Question: I'm having a hard time finding a solution (almost 3 days) my code in seems to be right, I tested it in the rails console and appears that the only problem is that when I send an email (from my gmail account) to my mailgun email, the routes I declare won't connect with my rails app, and I get warnings in my mailgun logs.
What I'm trying to do is to allow users to send an email and convert the body content into a bookmark, and save it in the database, and the subject of the email as a topic.
Here is my file:
'''
Rails.application.routes.draw do
devise_for :users
get 'welcome/index'
get 'welcome/about'
root to: 'welcome#index'
post :incoming, to: 'incoming#create'
end
'''
My file:
'''
class IncomingController < ApplicationController
skip_before_action :verify_authenticity_token, only: [:create]
def create
@user = User.find_by(email: params[:sender])
@topic = Topic.find_by(title: params[:subject])
@url = params["body-plain"]
if @user.nil?
@user = User.new(email: params[:sender], password: "temp0rary_passw0rd")
@user.skip_confirmation!
@user.save!
end
if @topic.nil?
@topic = @user.topics.create(title: params[:subject])
end
@bookmark = @topic.bookmarks.create(url: @url)
head 200
end
end
'''
Also, here's my file:
'''
ActionMailer::Base.smtp_settings = {
port: 587,
address: 'smtp.mailgun.org',
user_name: ENV['MAILGUN_SMTP_LOGIN'],
password: ENV['MAILGUN_SMTP_PASSWORD'],
domain: 'appfc266c436eb04ebaae05a3f3f8ad7e49.mailgun.org',
authentication: :plain,
content_type: 'text/html'
}
ActionMailer::Base.delivery_method = :smtp
# Makes debugging *way* easier.
ActionMailer::Base.raise_delivery_errors = true
'''
mailgun works well with sending email confirmation instructions from Devise to the users, so it is configured correctly, what I can't do is to make mailgun to receive emails and store them in my rails db via parameters with the incoming_controller.
What am I doing wrong?
My mailgun route is as follows:
catch_all()
forward("<URL>
Here's the warning logs I get in mailgun when I send an email:

Here's the project repository on github: <URL>
Many thanks!
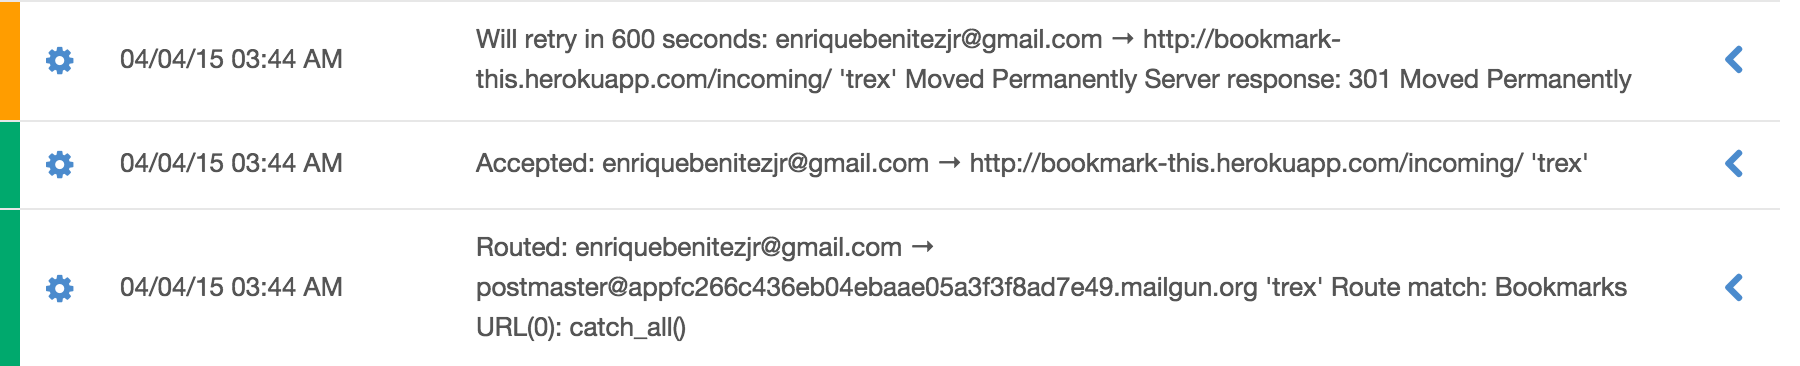
Answer: Mailgun is receiving a '301' status code, being redirected to the 'https' endpoint instead to the plain one. It seems that you have activated SSL but did not update the full route on the mailgun config to use it. You should update it to read like:
'''
Actions: forward("https://bookmark-this.herokuapp.com/incoming/")
'''